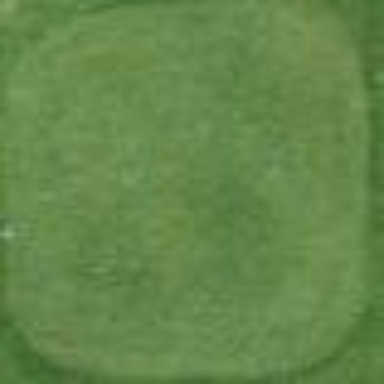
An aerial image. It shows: Grassy area designated as golf tee.